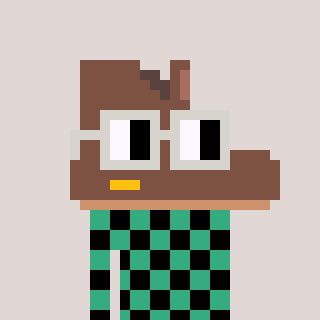
a pixel art character with square light gray glasses, a boot-shaped head and a teal-colored body on a warm background